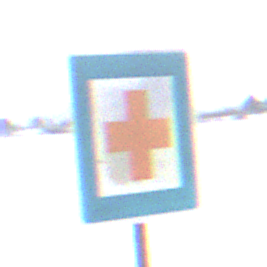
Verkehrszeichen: ErsteHilfe
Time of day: Midday
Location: Outdoor (Suburban)
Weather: Overcast
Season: NotSpecified
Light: Natural